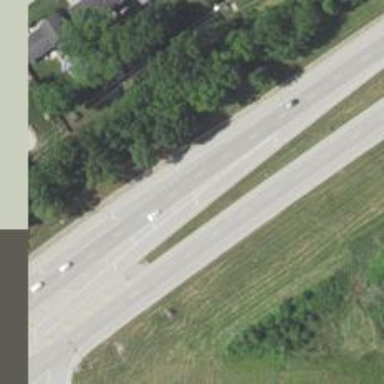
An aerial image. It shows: Road marking featuring gore chevron.